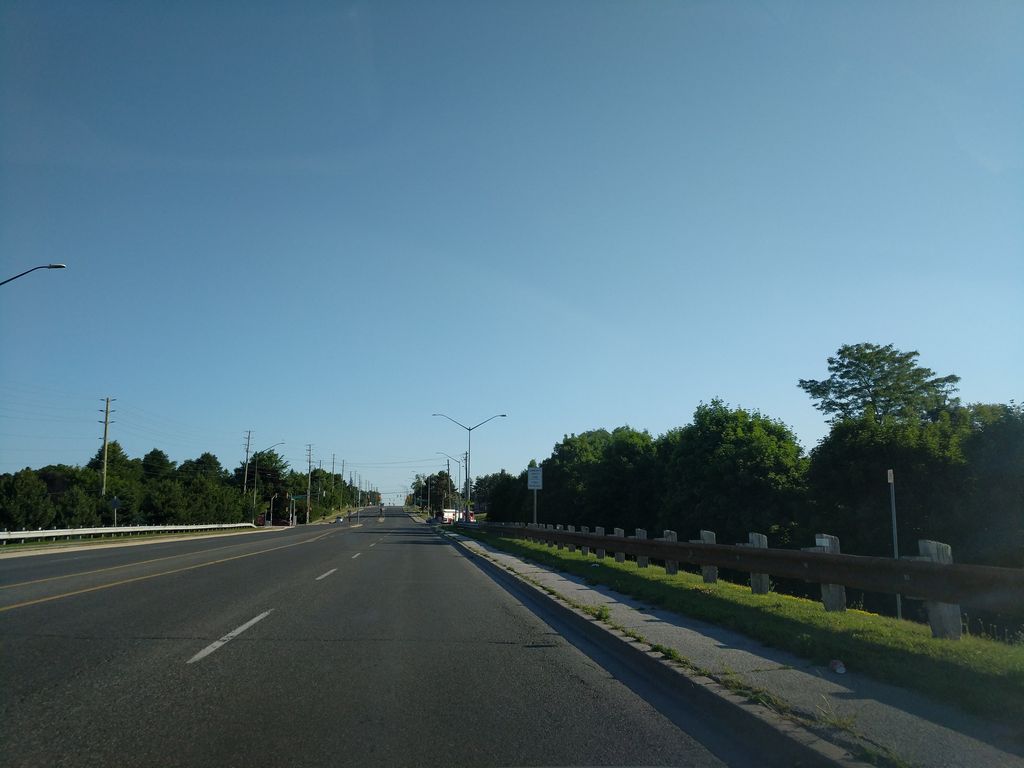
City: toronto